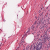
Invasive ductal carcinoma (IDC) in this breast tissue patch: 1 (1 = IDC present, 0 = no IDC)